Question: I have 5 datasets that have thousands of x and y coordinates grouped by 'frame' that create 5 trajectory plots. I'd like to mark the first and last coordinates for each plot but having difficulty figuring it out. I am using Jupiter Notebook.
'''
mean_pos1 = gr1.mean()
mean_pos2 = gr2.mean()
mean_pos3 = gr3.mean()
mean_pos4 = gr4.mean()
mean_pos5 = gr5.mean()
plt.figure()
xlim=(200, 1500)
ylim=(0, 1200)
ax1 = mean_pos1.plot(x='x', y='y',color='blue',label='Dolphin A'); ax1.set_title('mean trajectory');
ax2 = mean_pos2.plot(x='x', y='y',color='red',label='Dolphin B'); ax2.set_title('mean trajectory');
ax3 = mean_pos3.plot(x='x', y='y',color='green',label='Dolphin C'); ax3.set_title('mean trajectory');
ax4 = mean_pos4.plot(x='x', y='y',color='magenta',label='Dolphin D'); ax4.set_title('mean trajectory');
ax5 = mean_pos5.plot(x='x', y='y',color='cyan',label='Dolphin E'); ax5.set_title('mean trajectory');
ax1.set_xlim(xlim)
ax1.set_ylim(ylim)
ax2.set_xlim(xlim)
ax2.set_ylim(ylim)
ax3.set_xlim(xlim)
ax3.set_ylim(ylim)
ax4.set_xlim(xlim)
ax4.set_ylim(ylim)
ax5.set_xlim(xlim)
ax5.set_ylim(ylim)
plt.show()
'''
the output of them looks like this:

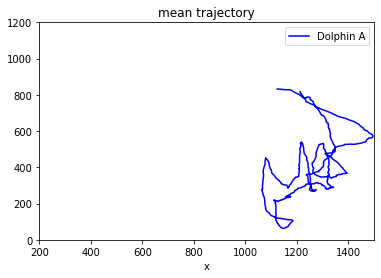
Answer: Use the 'scatter' method to plot the markers separately on the same axis by grabbing the first and last elements from your 'x' and 'y' series:
'''
import numpy as np
import matplotlib.pyplot as plt
import pandas as pd
df = pd.DataFrame({'x': np.random.normal(3,0.2,10), 'y': np.random.normal(5,0.3,10)})
fig, ax = plt.subplots()
df.plot(x='x', y='y', ax=ax)
ax.scatter(df['x'].iloc[0], df['y'].iloc[0], marker='o', color='red')
ax.scatter(df['x'].iloc[-1], df['y'].iloc[-1], marker='o', color='red')
plt.show()
'''
<URL>